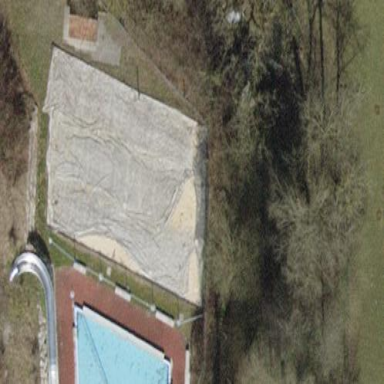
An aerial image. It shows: Sandy pitch designated for beach volleyball.